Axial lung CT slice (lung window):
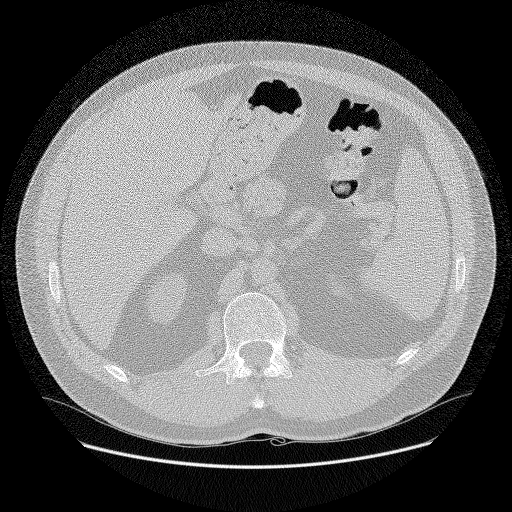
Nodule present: no